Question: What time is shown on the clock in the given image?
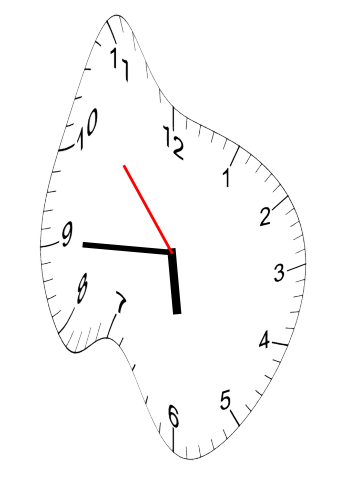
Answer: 05:44:53